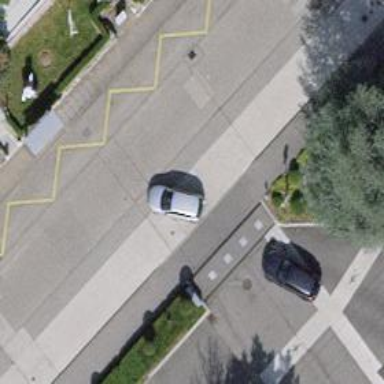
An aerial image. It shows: Public transport stop position.